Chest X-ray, PA view. Patient: 61 years old, sex F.
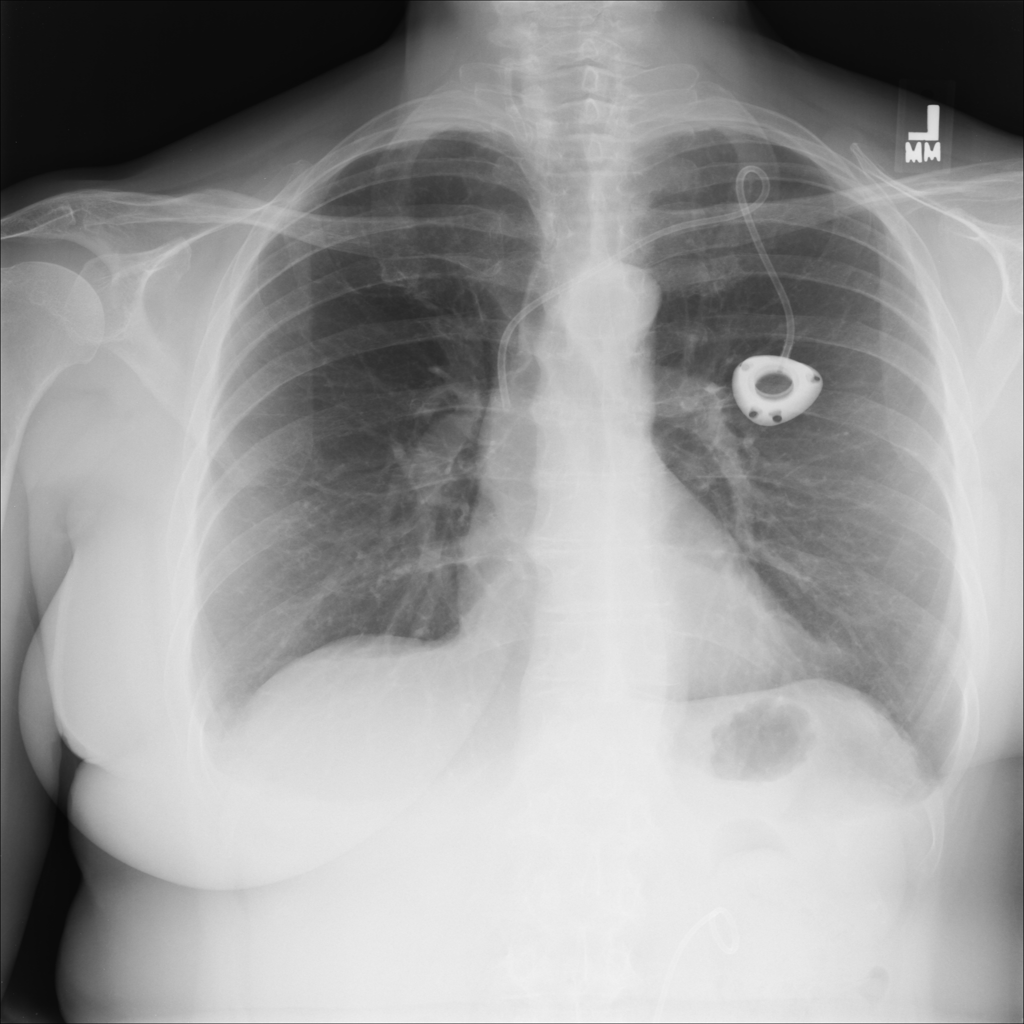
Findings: No Finding